Interaction volume radius: 5 \u00c5
Interaction volume height: 20 \u00c5
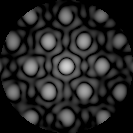
Disorder parameter: 0.2243